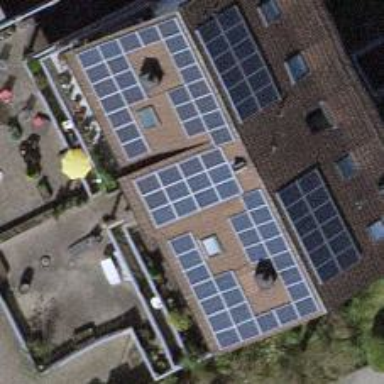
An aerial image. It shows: Solar power generator using photovoltaic panels.